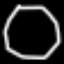
Label: octagon